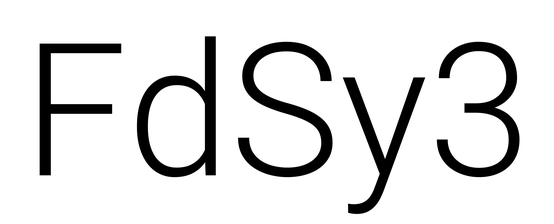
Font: Roboto_Light